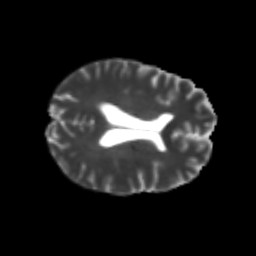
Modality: T2w
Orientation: axial
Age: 22
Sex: female
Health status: healthy
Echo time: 0.074 s